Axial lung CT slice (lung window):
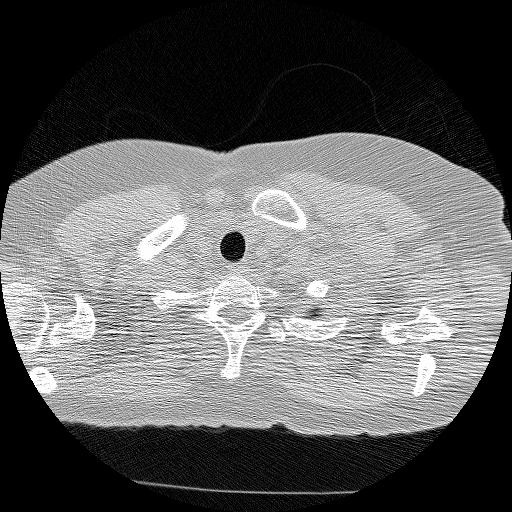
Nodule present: no